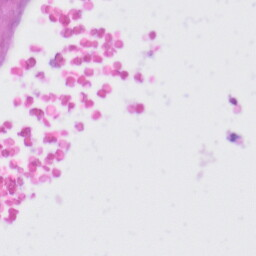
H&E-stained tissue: Liver